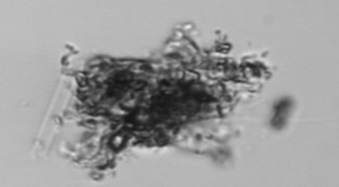
Label: detritus